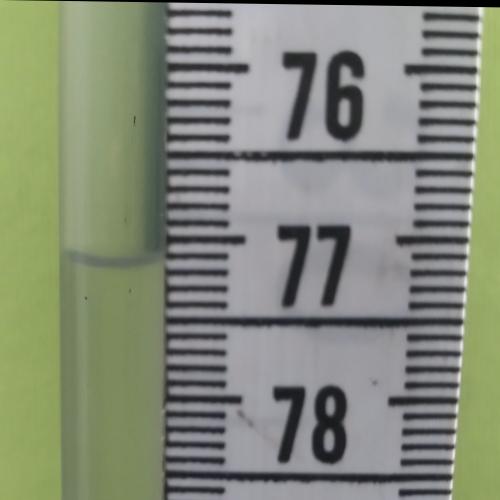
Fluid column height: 77.1 cm